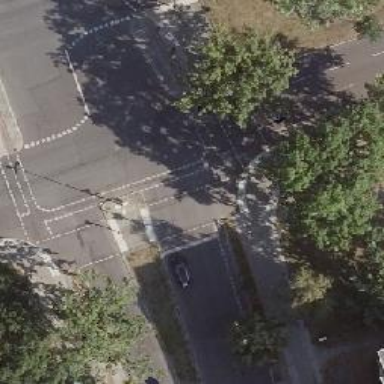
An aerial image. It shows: Road with traffic signals at crossing.